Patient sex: M
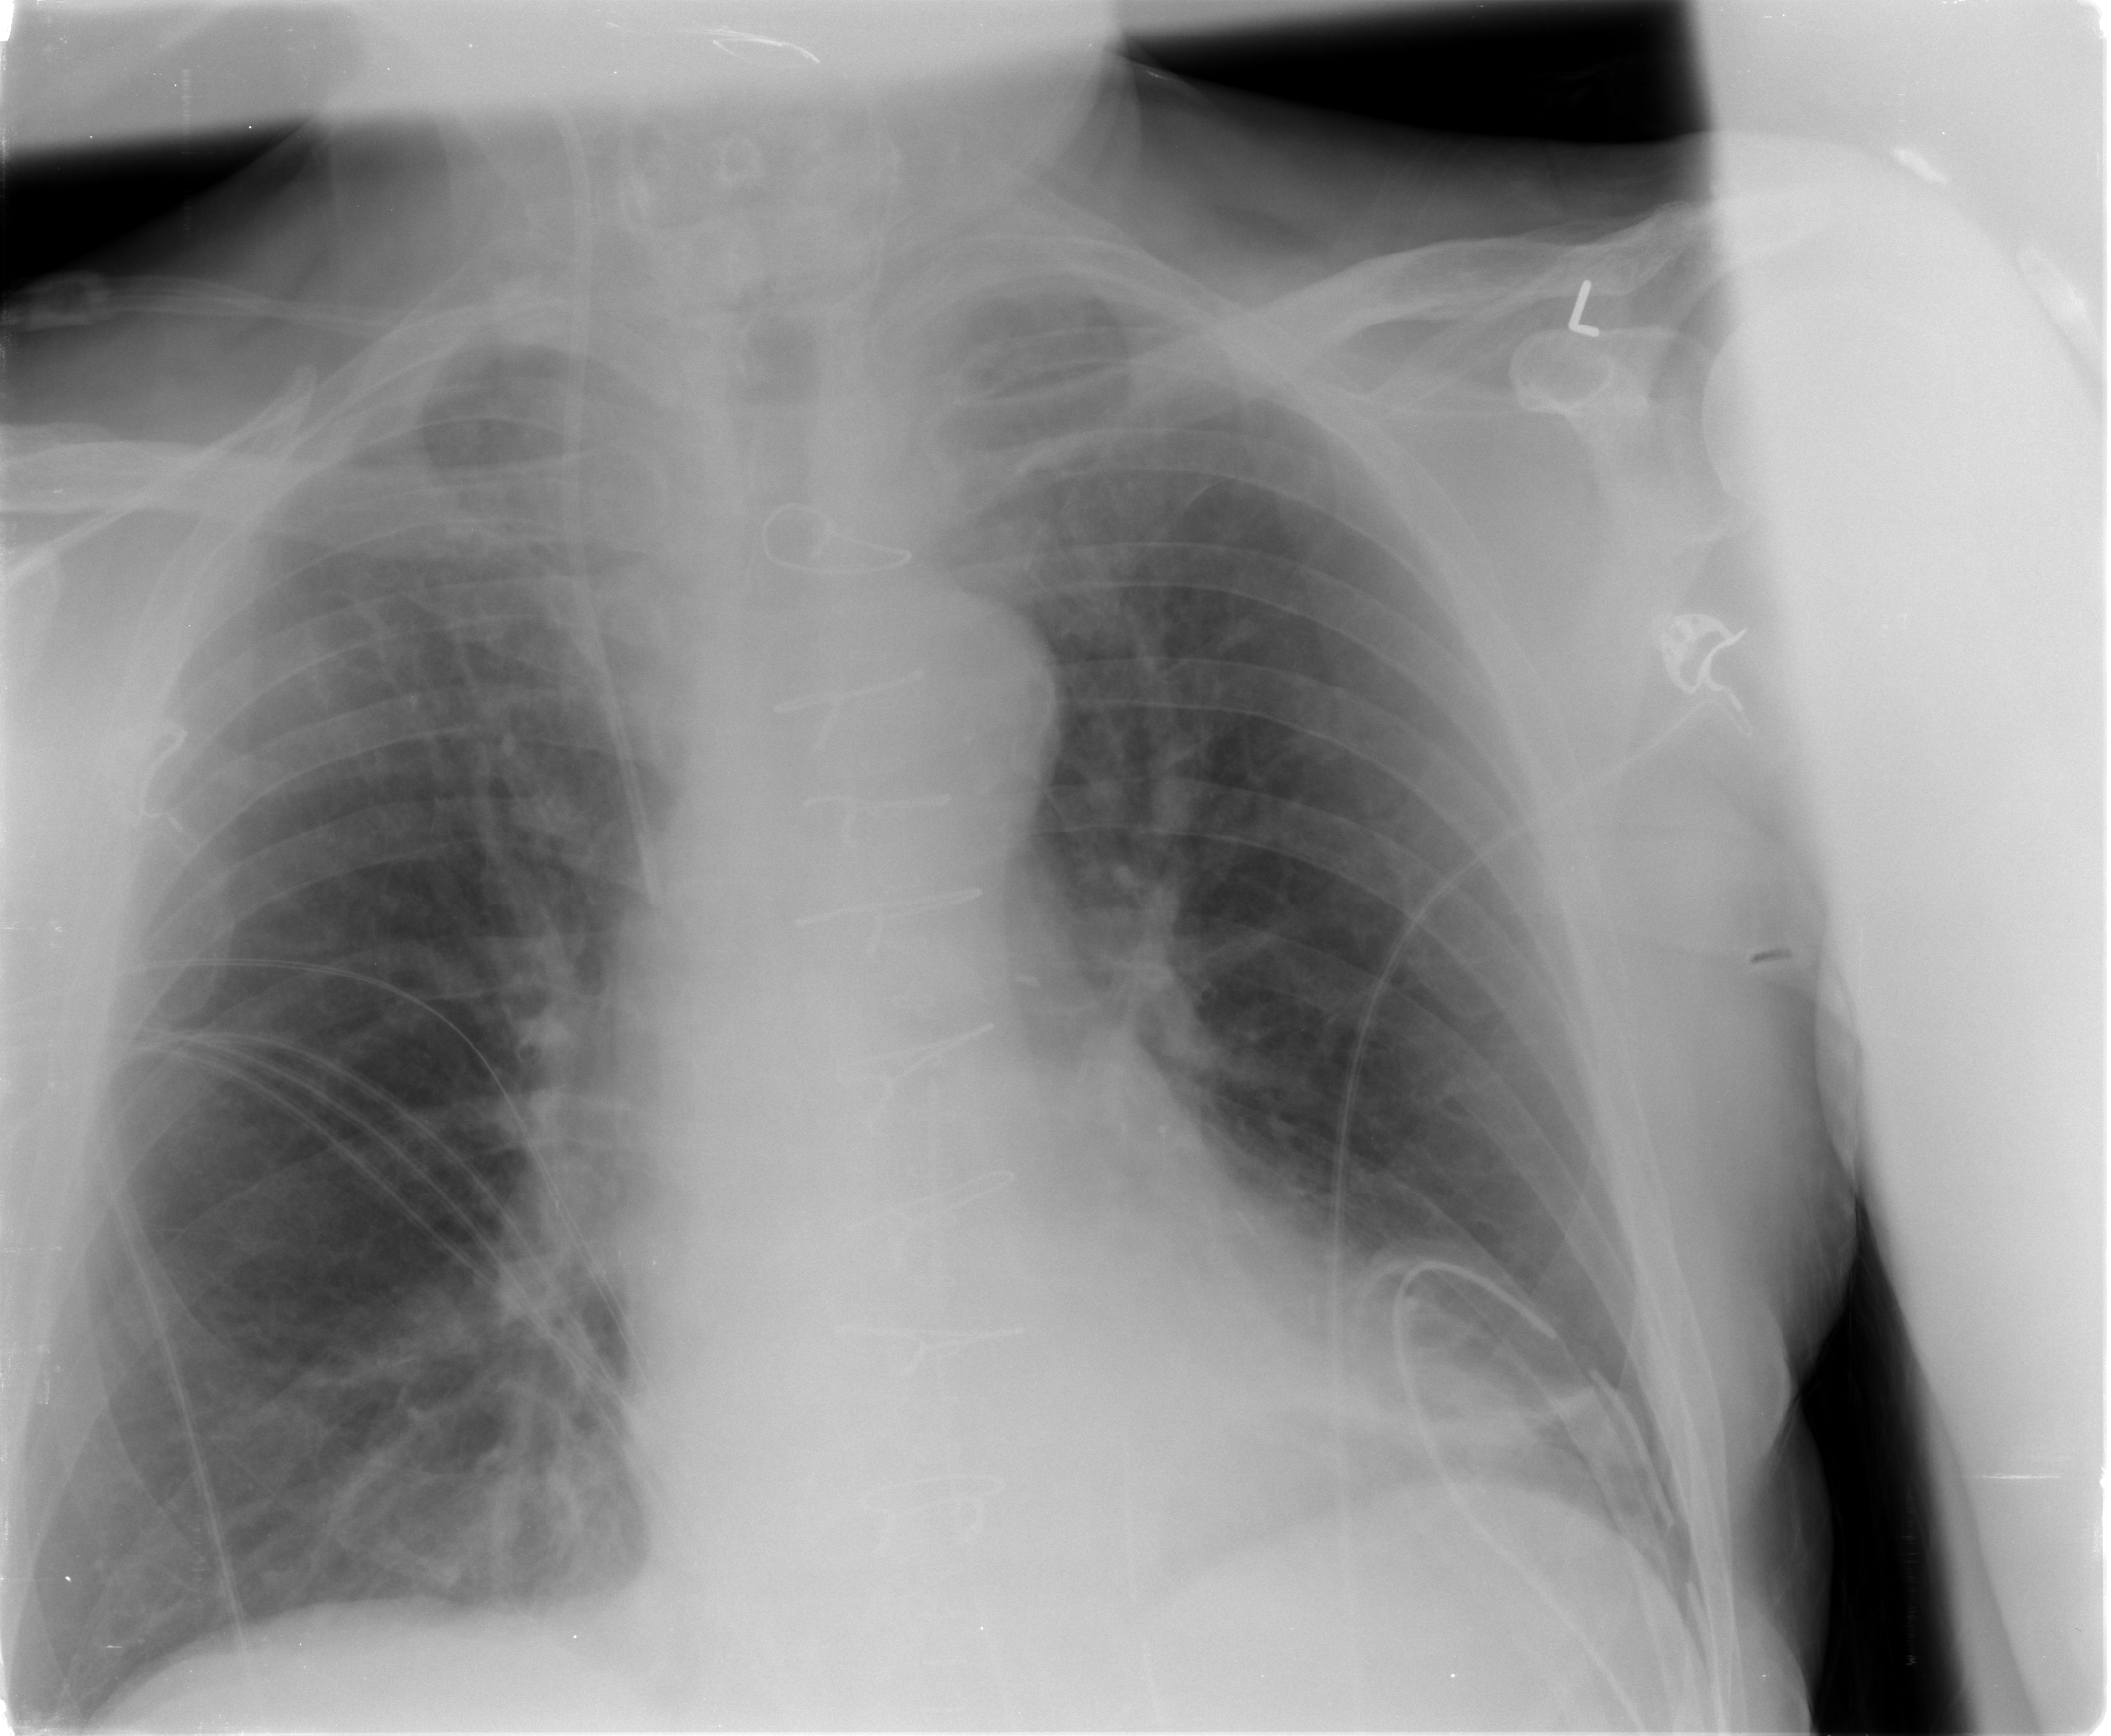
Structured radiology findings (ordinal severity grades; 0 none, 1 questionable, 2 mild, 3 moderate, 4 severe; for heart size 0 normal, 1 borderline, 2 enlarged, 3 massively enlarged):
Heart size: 0
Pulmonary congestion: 1
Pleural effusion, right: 0
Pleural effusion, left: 0
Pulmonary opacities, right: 0
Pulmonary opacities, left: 0
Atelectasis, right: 2
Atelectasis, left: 2